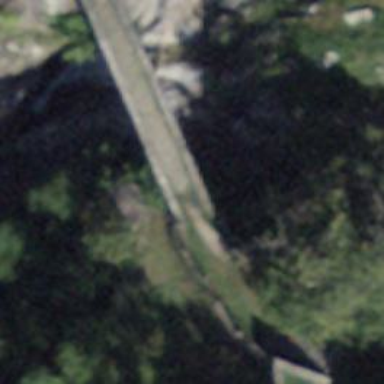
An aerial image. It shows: Path over bridge with unhewn cobblestone surface.